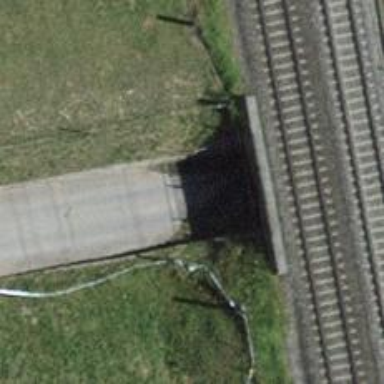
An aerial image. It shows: Unclassified road passing through tunnel.